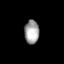
Tissue: lung
Cell type: Fibroblasts
Senescence score: 0.5854
Nuclear area (px): 339
Mean DAPI intensity: 161.519